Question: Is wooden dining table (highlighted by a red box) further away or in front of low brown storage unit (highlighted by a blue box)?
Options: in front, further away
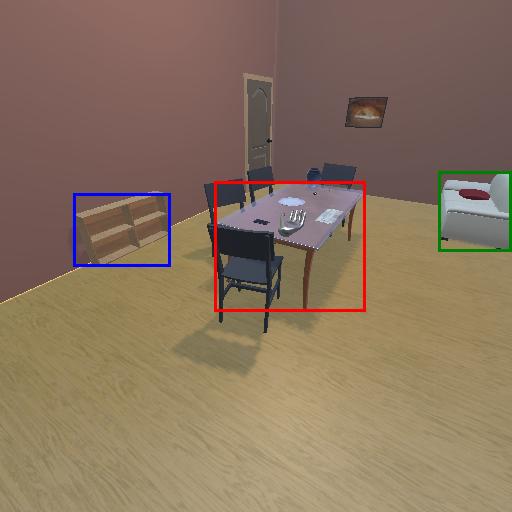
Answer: in front